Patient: sex F, age 86
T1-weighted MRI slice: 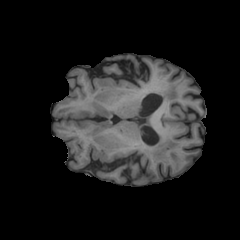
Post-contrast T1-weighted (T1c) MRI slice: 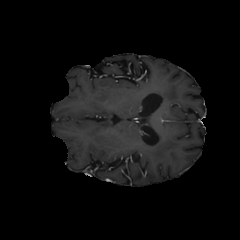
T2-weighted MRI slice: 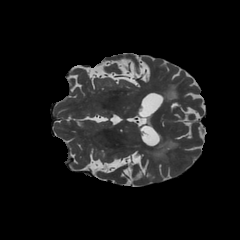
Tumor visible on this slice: yes
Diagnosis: Glioblastoma, IDH-wildtype
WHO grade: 4